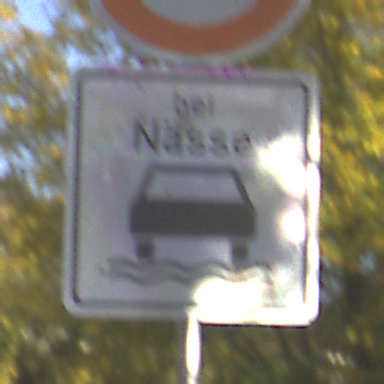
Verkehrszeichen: BeiNaesse
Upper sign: Geschwindigkeit120
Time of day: SunriseSunset
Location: Outdoor (Urban)
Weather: PartlyCloudy
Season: Autumn
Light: Natural